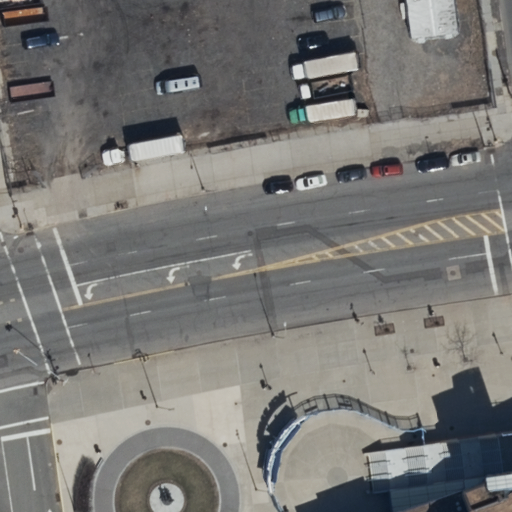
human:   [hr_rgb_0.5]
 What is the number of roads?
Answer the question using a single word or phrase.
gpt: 6

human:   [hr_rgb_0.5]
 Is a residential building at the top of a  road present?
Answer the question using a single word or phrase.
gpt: no

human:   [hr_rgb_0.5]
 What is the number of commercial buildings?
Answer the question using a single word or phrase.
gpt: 0

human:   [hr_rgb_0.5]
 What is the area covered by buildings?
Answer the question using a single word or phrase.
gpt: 412m2

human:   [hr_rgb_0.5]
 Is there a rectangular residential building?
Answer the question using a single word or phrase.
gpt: yes

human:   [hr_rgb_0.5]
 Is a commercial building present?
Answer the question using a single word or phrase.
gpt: no

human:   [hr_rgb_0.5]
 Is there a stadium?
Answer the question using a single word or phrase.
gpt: yes

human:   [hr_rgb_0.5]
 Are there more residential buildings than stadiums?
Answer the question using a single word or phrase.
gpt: no

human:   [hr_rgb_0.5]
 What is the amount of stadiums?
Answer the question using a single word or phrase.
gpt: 1

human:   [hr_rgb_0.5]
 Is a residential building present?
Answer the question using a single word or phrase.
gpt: yes

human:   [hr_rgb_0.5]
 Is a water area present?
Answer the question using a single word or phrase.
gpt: no

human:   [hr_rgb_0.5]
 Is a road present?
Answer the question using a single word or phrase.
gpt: yes

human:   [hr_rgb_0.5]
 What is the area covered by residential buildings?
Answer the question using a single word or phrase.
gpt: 412m2

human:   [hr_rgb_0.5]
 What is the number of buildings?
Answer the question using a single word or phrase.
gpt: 1

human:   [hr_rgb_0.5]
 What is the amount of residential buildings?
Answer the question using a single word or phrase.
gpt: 1

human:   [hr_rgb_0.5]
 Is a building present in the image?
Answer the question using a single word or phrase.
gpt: yes

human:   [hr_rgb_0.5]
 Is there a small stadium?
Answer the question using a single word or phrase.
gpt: no

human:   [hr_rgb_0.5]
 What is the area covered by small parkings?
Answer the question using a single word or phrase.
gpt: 0m2

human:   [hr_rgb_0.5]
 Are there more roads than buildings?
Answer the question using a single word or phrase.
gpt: yes

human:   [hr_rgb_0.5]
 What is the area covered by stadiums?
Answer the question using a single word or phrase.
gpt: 412m2

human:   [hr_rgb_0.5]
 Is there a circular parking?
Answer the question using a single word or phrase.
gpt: no

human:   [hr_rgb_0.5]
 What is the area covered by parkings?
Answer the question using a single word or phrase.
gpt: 354m2

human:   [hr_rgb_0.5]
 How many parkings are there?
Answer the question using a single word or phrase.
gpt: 1

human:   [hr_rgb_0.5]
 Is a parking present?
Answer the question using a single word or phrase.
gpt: yes

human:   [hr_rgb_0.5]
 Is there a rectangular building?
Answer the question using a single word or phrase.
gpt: yes

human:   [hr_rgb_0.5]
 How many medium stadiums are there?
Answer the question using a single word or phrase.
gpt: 1

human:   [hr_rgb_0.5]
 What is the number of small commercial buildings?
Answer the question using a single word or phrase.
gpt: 0

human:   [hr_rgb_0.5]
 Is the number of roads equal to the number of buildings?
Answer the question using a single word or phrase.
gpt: no

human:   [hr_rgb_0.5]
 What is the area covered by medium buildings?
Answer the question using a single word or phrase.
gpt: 412m2

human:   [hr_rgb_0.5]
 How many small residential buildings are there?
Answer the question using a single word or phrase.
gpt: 0

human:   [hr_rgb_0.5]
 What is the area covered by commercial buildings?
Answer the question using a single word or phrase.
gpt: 0m2

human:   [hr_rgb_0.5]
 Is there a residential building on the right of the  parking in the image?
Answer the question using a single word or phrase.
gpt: yes

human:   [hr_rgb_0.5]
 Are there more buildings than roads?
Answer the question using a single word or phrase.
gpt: no

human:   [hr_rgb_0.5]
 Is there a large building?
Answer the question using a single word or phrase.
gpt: no

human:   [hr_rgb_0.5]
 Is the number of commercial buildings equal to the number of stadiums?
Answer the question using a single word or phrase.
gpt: no

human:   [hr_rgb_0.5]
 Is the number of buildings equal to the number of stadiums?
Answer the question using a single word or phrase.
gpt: yes

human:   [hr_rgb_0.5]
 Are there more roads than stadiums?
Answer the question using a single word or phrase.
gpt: yes

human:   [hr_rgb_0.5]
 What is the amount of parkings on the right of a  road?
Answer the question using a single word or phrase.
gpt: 0

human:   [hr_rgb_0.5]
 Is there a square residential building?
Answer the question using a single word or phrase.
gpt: no

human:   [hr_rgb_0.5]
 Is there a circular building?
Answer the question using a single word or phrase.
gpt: no

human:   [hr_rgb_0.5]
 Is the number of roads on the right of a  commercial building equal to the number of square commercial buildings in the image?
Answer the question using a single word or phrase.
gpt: yes

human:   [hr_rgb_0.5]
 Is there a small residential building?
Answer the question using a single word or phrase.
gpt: no

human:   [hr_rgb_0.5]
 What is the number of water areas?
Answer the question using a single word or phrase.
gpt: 0

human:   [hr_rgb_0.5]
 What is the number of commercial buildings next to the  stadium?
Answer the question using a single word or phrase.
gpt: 0

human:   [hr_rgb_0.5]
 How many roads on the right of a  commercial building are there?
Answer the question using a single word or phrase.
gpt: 0

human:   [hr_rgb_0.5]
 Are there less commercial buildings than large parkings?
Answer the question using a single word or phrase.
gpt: no

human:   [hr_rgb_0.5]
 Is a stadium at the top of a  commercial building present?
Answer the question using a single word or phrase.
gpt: no

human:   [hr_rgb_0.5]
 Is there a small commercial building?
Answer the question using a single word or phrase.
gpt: no

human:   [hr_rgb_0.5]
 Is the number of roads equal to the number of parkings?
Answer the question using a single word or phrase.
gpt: no

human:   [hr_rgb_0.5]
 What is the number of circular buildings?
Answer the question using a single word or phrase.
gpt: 0

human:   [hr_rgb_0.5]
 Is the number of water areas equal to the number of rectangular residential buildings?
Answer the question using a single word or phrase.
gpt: no

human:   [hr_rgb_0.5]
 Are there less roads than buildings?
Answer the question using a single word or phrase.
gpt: no

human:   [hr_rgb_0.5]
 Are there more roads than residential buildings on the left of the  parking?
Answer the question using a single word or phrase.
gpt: yes

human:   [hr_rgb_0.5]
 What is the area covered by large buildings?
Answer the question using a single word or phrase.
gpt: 0m2

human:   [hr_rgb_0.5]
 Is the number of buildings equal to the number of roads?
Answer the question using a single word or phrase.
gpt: no

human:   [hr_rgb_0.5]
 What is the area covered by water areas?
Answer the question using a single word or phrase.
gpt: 0m2

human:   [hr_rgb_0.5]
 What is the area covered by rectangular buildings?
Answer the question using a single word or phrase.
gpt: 412m2

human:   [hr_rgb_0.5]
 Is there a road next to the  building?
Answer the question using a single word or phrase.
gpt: yes

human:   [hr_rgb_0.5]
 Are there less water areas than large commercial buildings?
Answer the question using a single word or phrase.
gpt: no

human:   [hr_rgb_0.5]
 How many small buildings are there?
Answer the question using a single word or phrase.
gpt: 0

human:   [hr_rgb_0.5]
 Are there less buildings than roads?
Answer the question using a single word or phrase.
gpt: yes

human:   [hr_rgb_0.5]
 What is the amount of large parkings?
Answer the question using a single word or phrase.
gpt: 0

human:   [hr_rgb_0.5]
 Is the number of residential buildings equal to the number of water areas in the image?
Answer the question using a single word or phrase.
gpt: no

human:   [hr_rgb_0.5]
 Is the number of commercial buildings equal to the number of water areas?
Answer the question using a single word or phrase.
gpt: yes